Question: I have the below that I am trying to replicate this mock-up -->
I am stuck on how to make my elements display horizontally? Would I need to make a list or another "table"? Was able to accomplish it using 'style' but it seems like I shouldn't need to.
Here's what I have so far -->
'''
<div id="Row1" class="row">
<div id="Door1" class="col-md-2 panel panel-primary" >
<div id="Door1Head" class="panel-heading">
<span class="badge">1</span>
<h3 class="panel-title">RE031159</h3>
<span class="glyphicon glyphicon-arrow-up"></span>
</div>
<div class="panel-body">
<ul class="list-group">
<li class="list-group-item">
12315 Carregeenan WG-16 4000 lbs
</li>
<li class="list-group-item">
<PHONE> Carp meal spread 1042 lbs
</li>
</ul>
</div>
</div>
<div id="Door2" class="col-md-2">
<span class="badge">2</span>
</div>
<div id="Door3" class="col-md-2">
<span class="badge">3</span>
</div>
<div id="Door4" class="col-md-2">
<span class="badge">4</span>
</div>
<div id="Door5" class="col-md-2">
<span class="badge">5</span>
</div>
'''
'''
<div id="Row2" class="row">
<div id="Door6" class="col-md-2">
<span class="badge">6</span>
</div>
<div id="Door7" class="col-md-2">
<span class="badge">7</span>
</div>
<div id="Door8" class="col-md-2">
<span class="badge">8</span>
</div>
<div id="Door9" class="col-md-2">
<span class="badge">9</span>
</div>
<div id="Door10" class="col-md-2">
<span class="badge">10</span>
</div>
</div>
'''
For bigger picture, I am using Bootstrap 3 within an MVC 5 app. I will be populating the info in the mock-up from a SQL DB using EF6. I am imagining that I will be using some '@foreach' loops to build each "card".
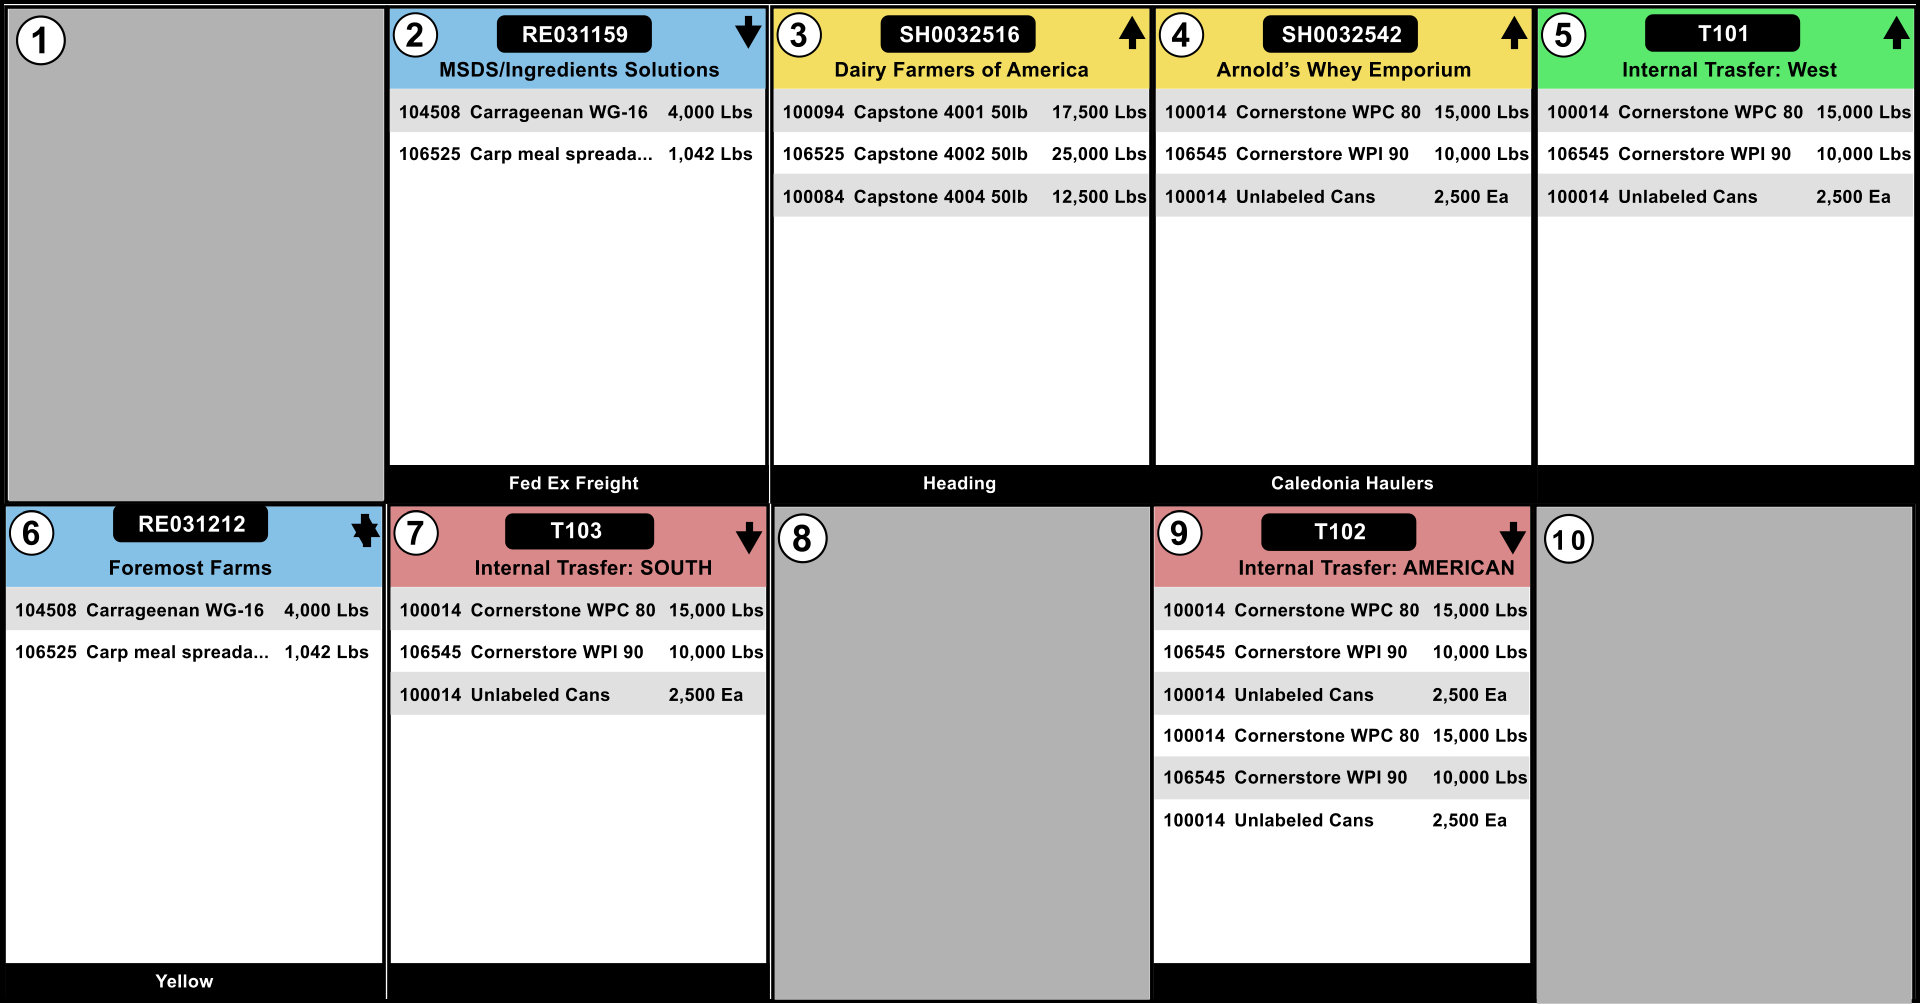
Answer: As mentioned in a bunch of other comments, all your columns in a row need to add up to 12. There is a couple of ways to correct this. The answer proposed by Robb puts an empty column on each end of the row in order to do this. You could also limit 4 "doors" per row and increase the size of each column to 3. Finally you could come up with a 10 column system, but that might be a little extreme given then other two solutions.
As far as your headers not aligning horizontally. The following code <URL> one possible way to do it.
My changes are
'''
<div id="Door1Head" class="panel-heading">
<span class="badge pull-left">1</span>
<span class="glyphicon glyphicon-arrow-up pull-right" ></span>
<h3 class="panel-title text-center">RE031159</h3>
<div class="clearfix text-center">Some text here</div>
</div>
'''
Maybe not the best way to do things in bootstrap, but it works. Hopefully someone can build off of this to get you what you are looking for.